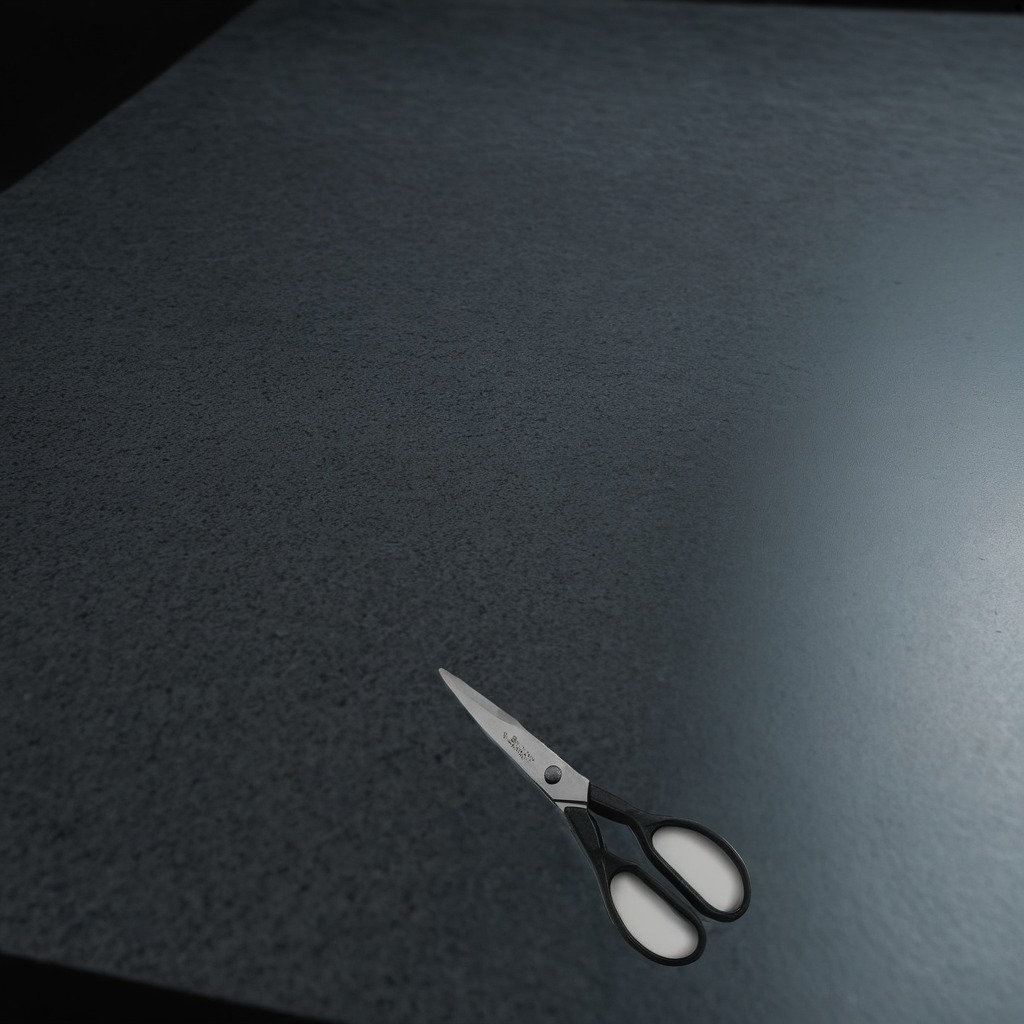
A scissor lying on a clean granite table inside a workshop at night dim ambient light soft shadows worn but